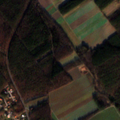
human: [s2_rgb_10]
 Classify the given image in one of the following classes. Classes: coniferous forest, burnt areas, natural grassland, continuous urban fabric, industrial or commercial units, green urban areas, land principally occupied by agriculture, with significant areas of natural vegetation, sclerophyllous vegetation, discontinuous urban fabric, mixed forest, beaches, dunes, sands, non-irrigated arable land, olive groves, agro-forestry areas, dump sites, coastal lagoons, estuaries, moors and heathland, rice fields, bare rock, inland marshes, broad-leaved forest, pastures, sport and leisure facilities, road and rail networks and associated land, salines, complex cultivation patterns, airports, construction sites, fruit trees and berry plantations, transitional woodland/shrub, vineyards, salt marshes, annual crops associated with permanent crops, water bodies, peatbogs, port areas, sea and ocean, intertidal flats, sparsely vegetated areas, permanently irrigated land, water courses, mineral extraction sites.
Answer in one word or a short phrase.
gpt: discontinuous urban fabric, industrial or commercial units, non-irrigated arable land, mixed forest